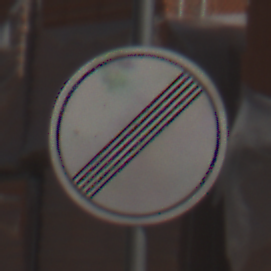
Verkehrszeichen: EndeSaemtlicherBegrenzungen
Umgebung: Outdoor, Nature
Tageszeit: MorningAfternoon
Wetter: Clear
Licht: Natural
Jahreszeit: Summer
Kontrast: HighContrast